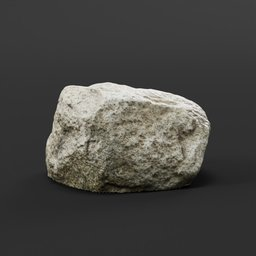
Label: nature